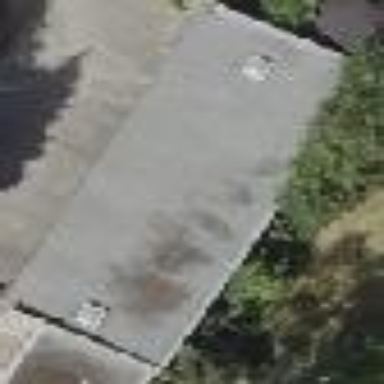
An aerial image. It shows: Group of garages.